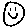
Label: smiley face